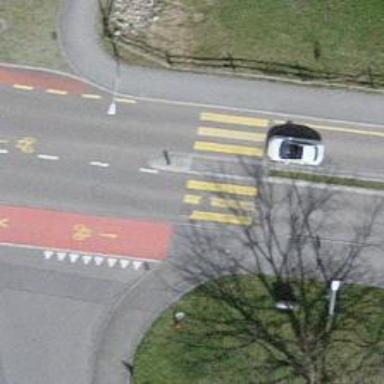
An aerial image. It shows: Traffic island located on footway.